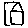
Label: house